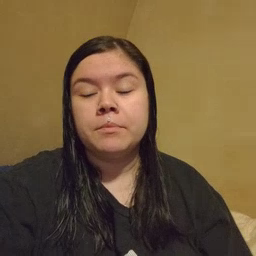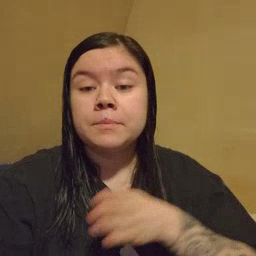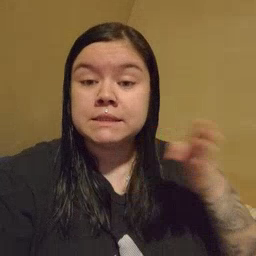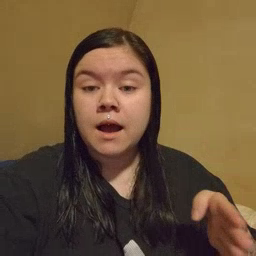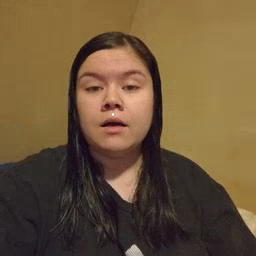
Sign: beside